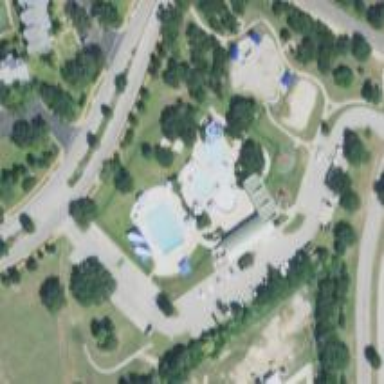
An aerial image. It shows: Water slide attraction.